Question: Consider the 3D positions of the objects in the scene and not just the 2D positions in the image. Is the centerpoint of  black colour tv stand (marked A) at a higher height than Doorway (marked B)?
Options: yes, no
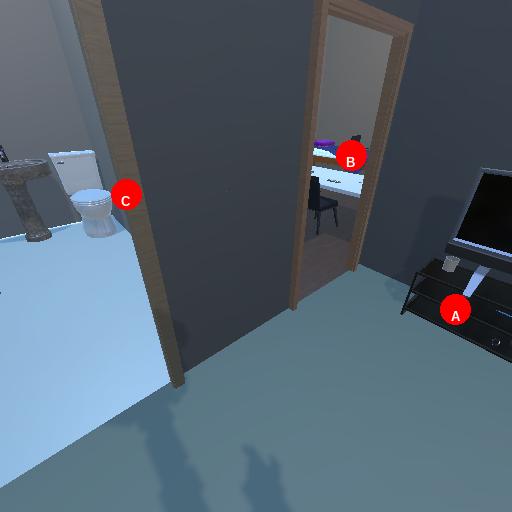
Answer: yes